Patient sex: M
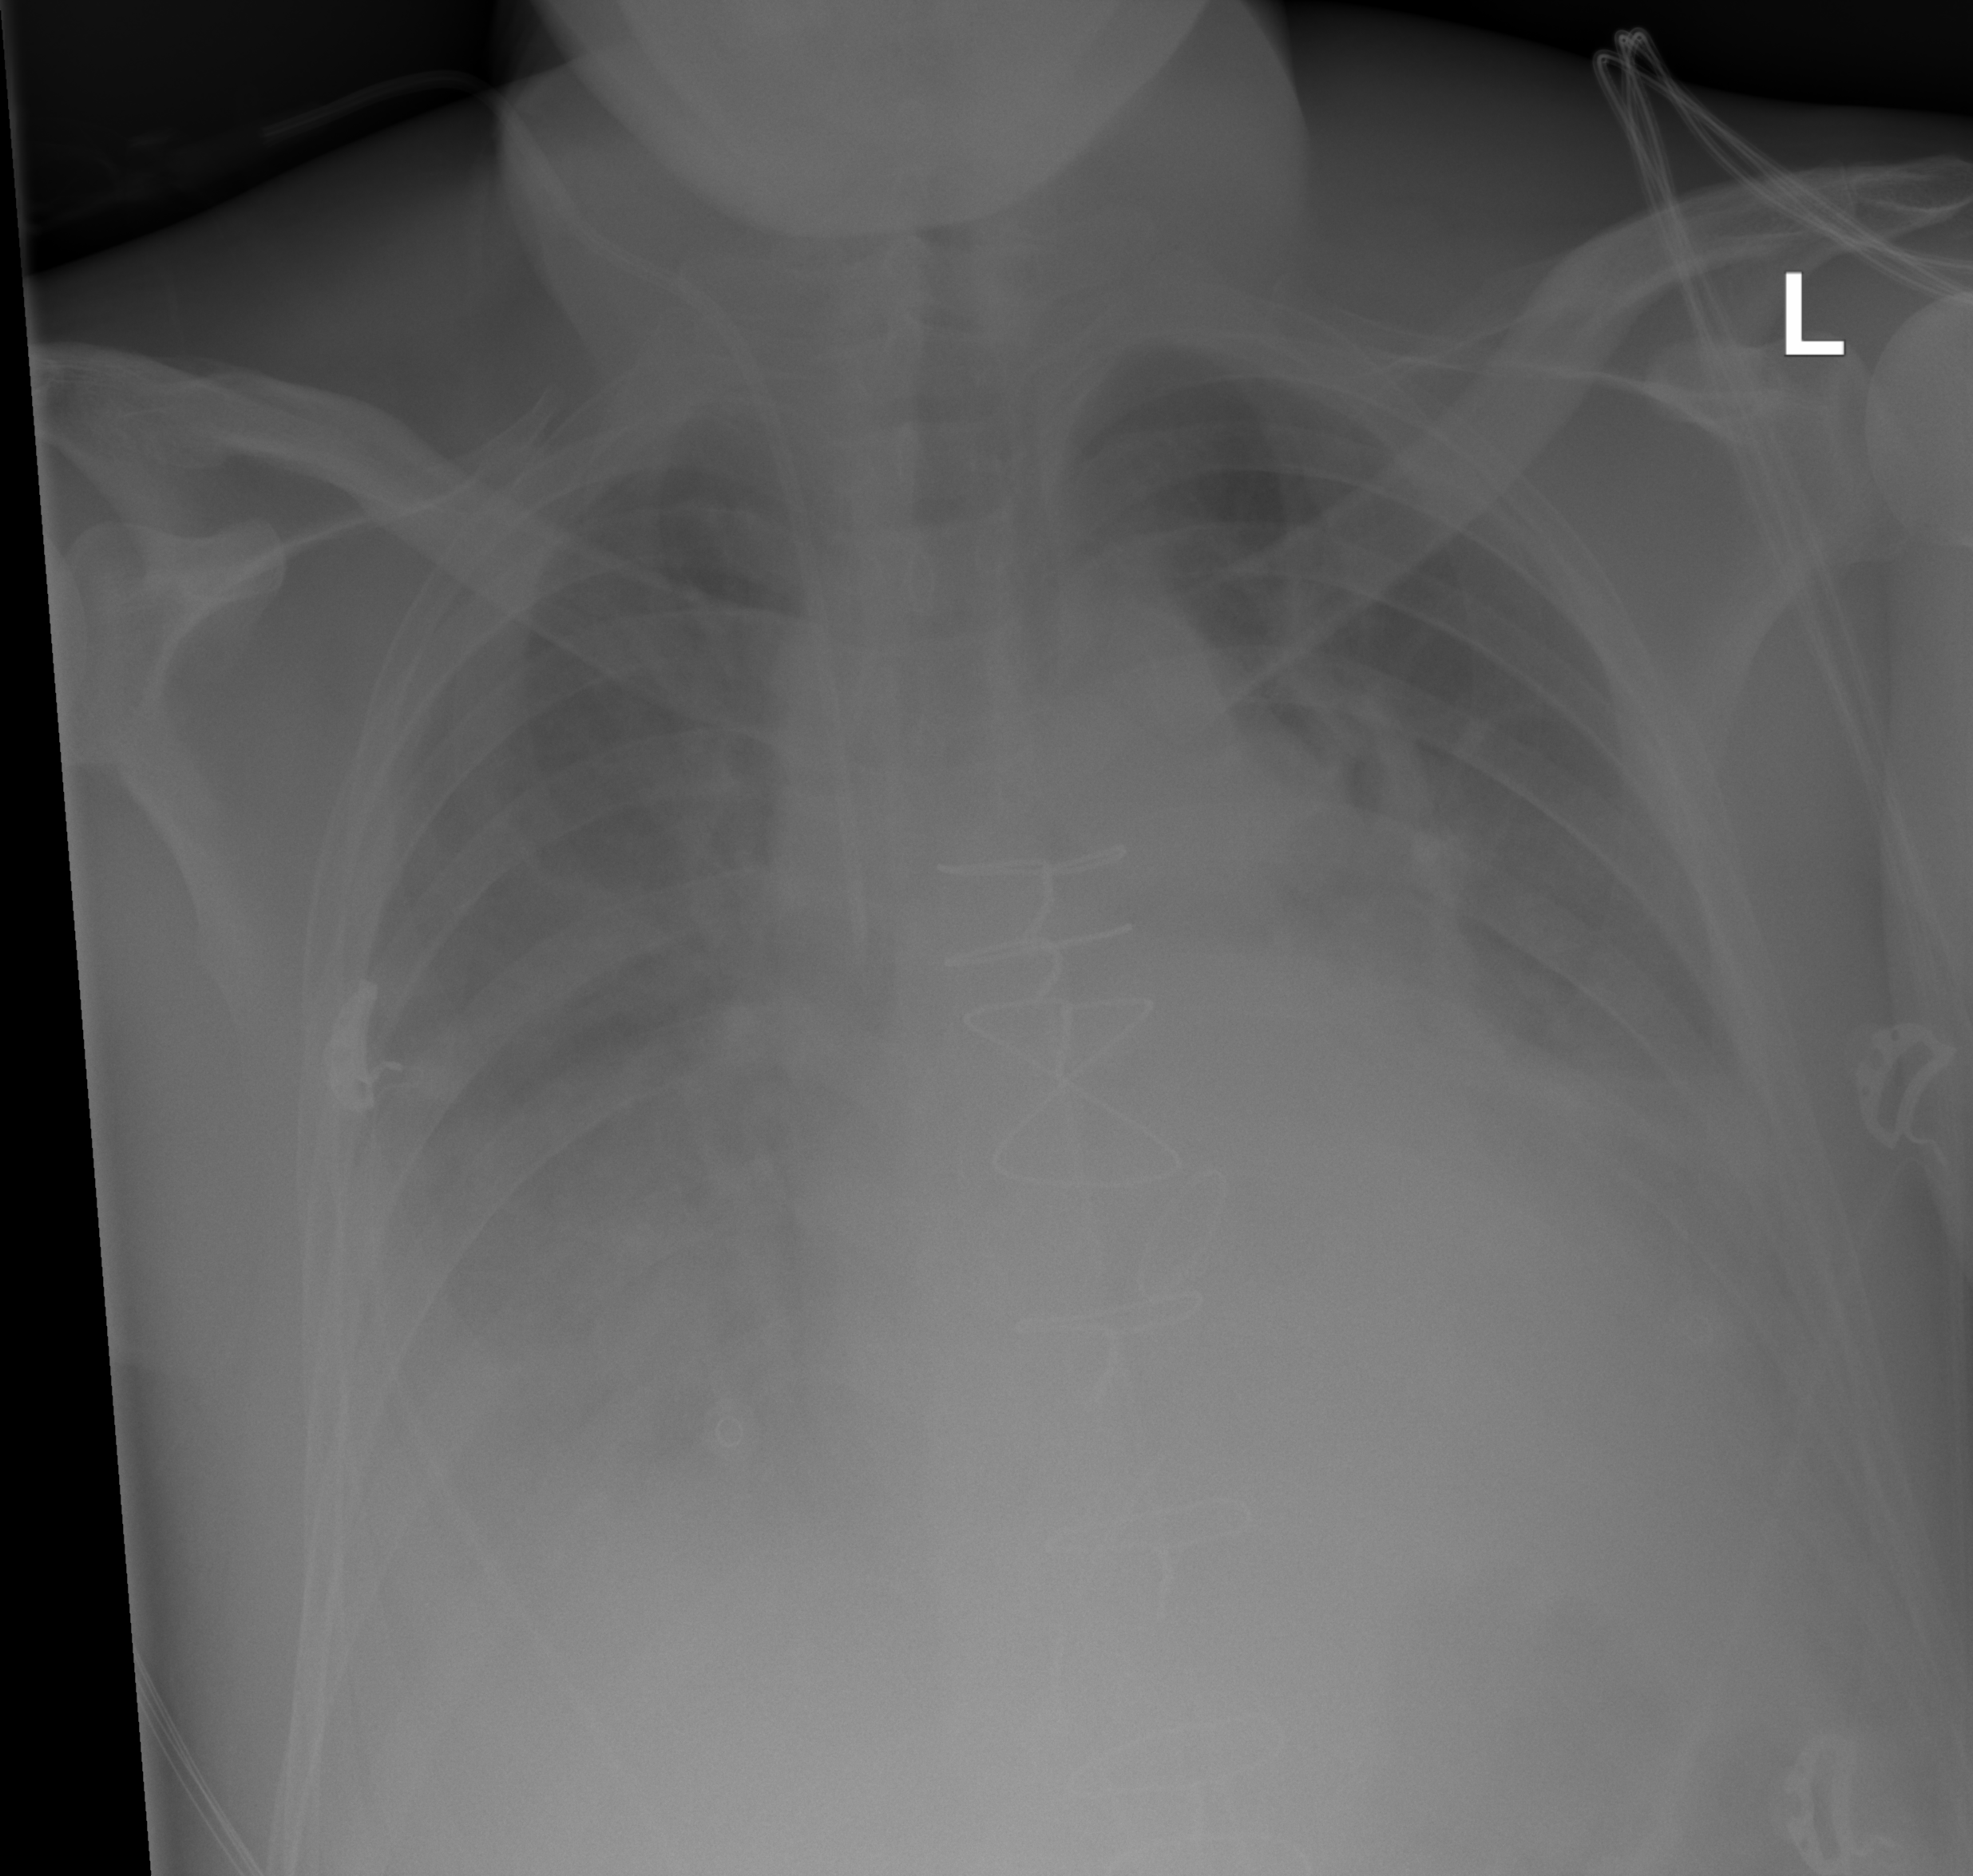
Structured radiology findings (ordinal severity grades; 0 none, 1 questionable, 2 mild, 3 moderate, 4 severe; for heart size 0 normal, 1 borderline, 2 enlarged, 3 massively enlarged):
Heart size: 2
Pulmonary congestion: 0
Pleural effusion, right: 2
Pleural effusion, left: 2
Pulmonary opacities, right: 2
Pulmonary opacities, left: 2
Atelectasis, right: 2
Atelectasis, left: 2